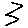
Label: zigzag